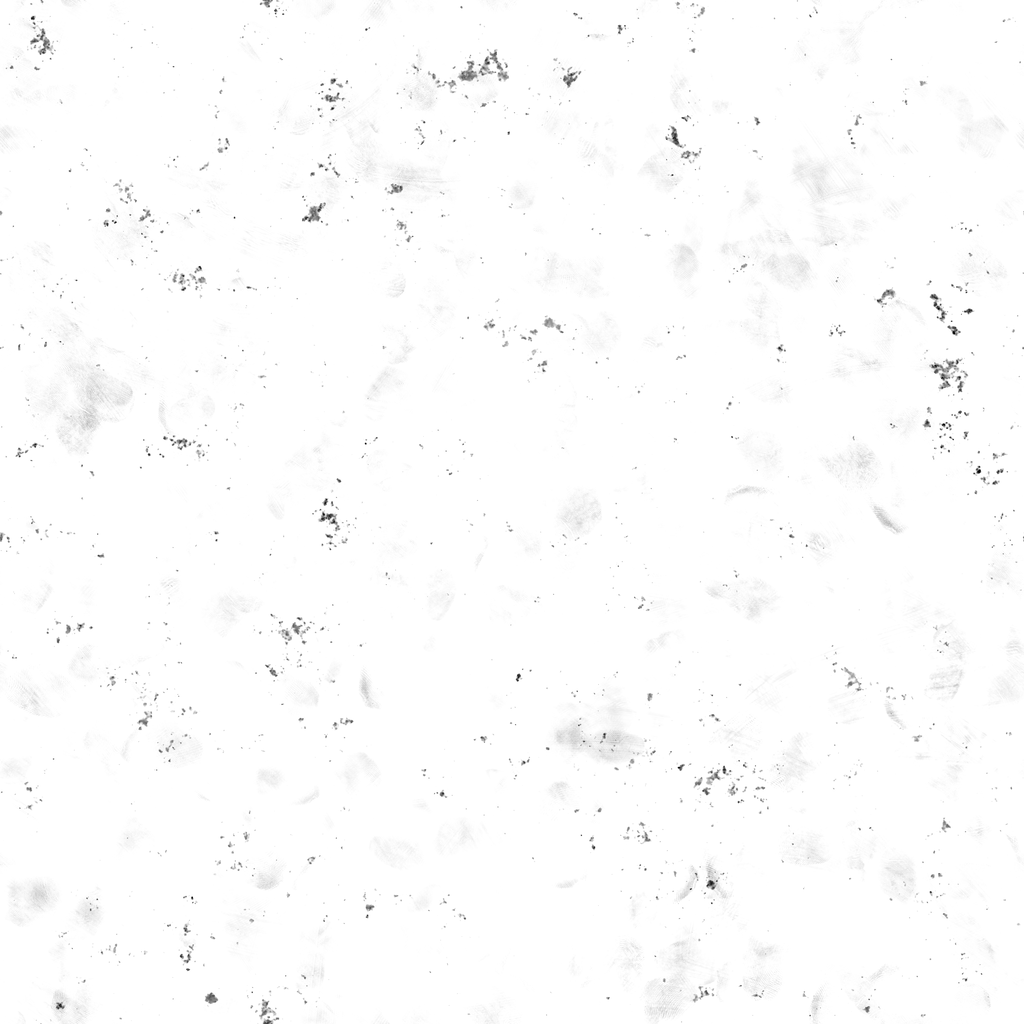
Texture map type: Metalness